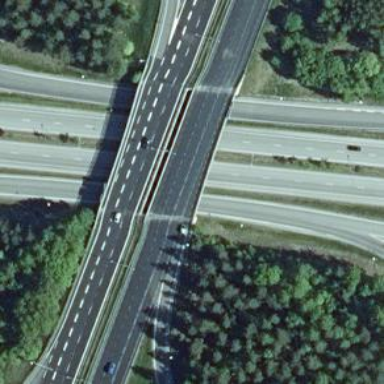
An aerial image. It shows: Asphalt motorway link.